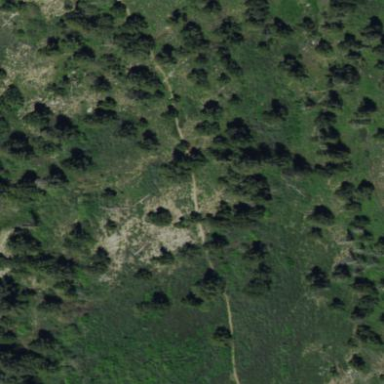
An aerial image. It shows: Evergreen needle-leaved woodland.